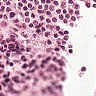
Metastatic tissue present: no